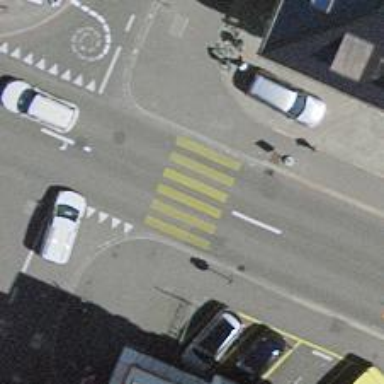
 which is uncontrolled and marked crossing on the road."